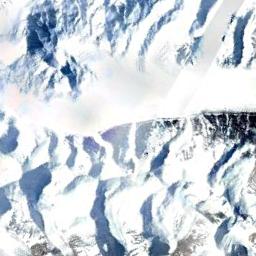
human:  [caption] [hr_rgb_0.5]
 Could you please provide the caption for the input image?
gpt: The snowberg is covered with snow .

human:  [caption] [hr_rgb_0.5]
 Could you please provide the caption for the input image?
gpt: The snow berg is consist of bare land and white snow .

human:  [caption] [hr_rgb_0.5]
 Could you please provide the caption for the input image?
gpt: The snowberg is covered with glaciers and some knife-edge ridges remain at the top of the snowberg .

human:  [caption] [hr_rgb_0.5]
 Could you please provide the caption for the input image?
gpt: A snow-covered mountain covered in large areas .

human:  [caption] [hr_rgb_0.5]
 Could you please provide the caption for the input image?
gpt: There are full of snow on the snowberg .